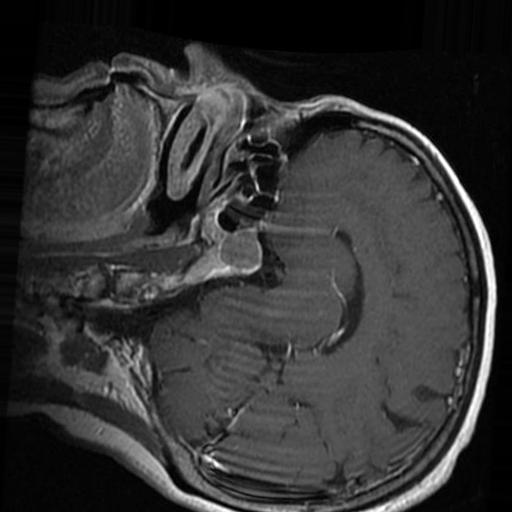
Label: brain_tumor